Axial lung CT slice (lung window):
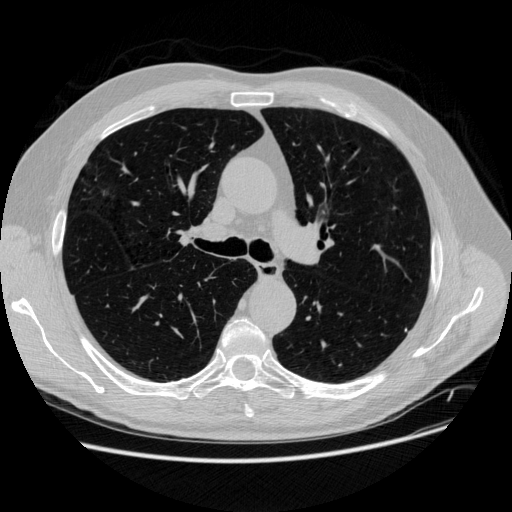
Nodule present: no